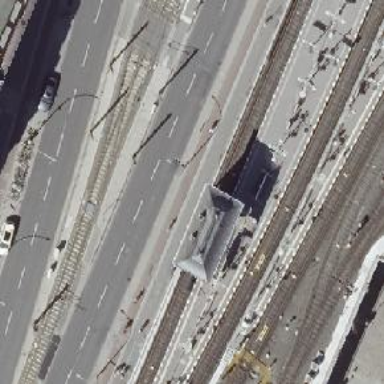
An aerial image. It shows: Rail line with overhead electrification.